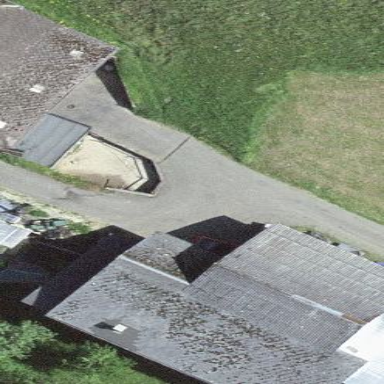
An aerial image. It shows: Barn.